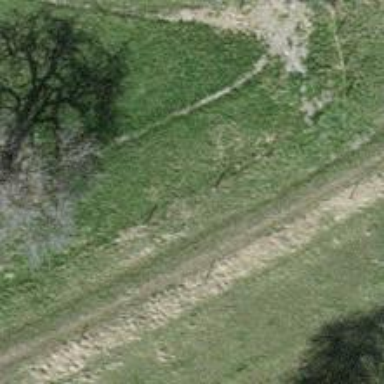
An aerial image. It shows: Compacted track road with grade3 tracktype.